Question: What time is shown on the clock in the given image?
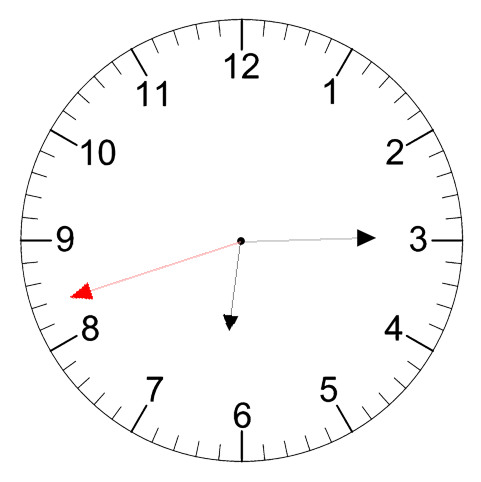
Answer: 06:14:42